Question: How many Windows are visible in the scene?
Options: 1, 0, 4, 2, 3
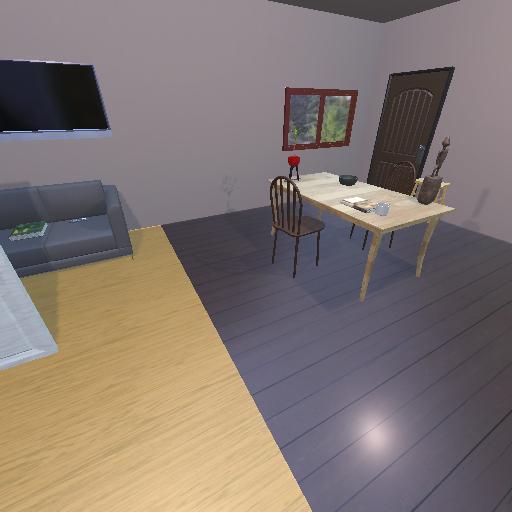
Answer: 1